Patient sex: M
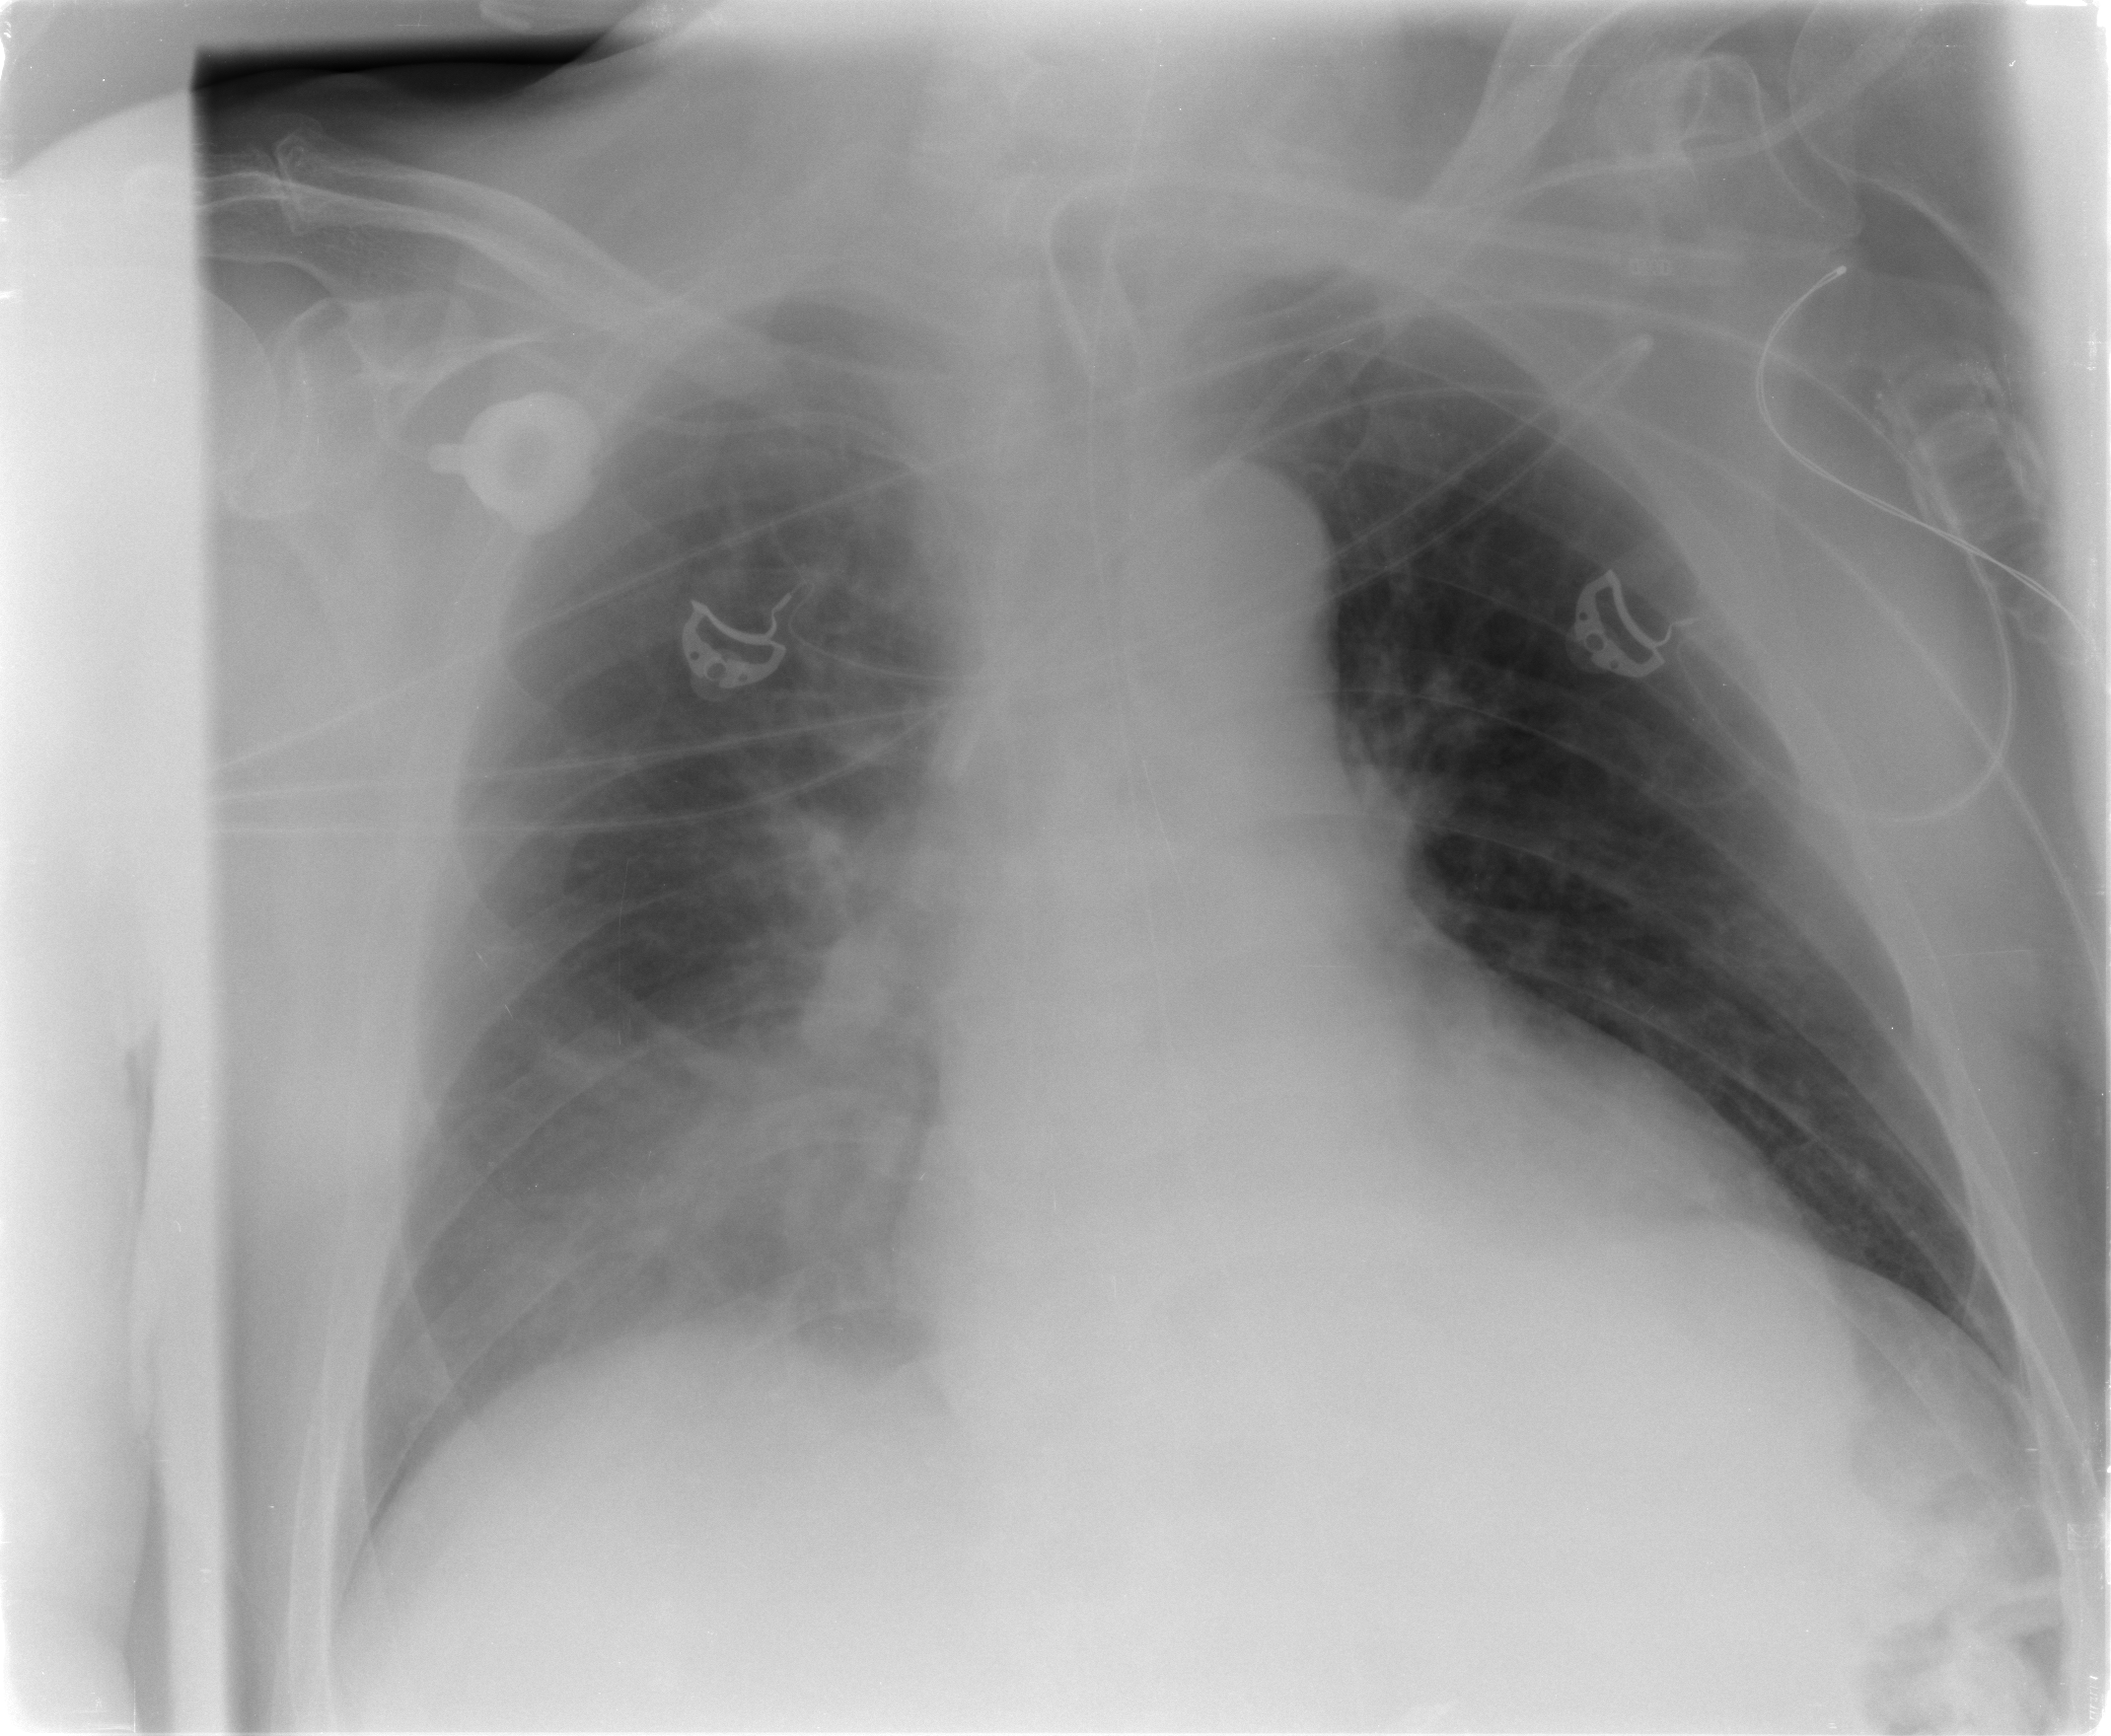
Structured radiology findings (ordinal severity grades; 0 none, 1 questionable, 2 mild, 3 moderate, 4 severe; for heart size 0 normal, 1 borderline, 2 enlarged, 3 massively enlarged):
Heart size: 2
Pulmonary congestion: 2
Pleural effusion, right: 0
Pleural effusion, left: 0
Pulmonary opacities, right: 2
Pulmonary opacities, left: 0
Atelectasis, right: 2
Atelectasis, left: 0